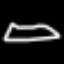
Label: octagon